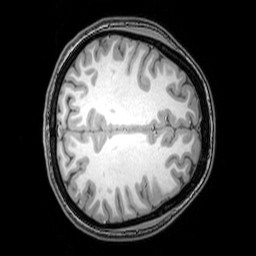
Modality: T1w
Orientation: axial
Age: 20
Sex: female
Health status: healthy
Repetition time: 0.081 s
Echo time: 0.037 s